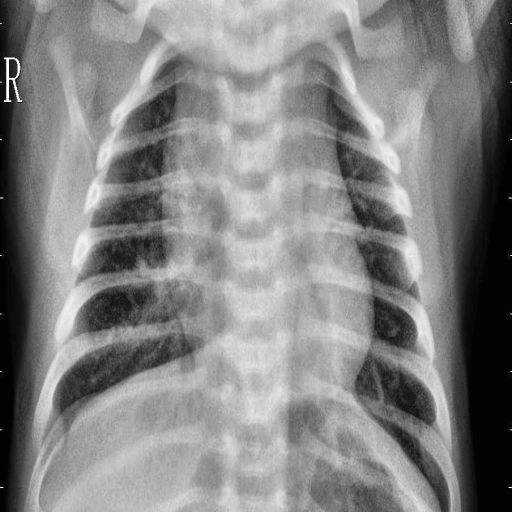
Finding: PNEUMONIA